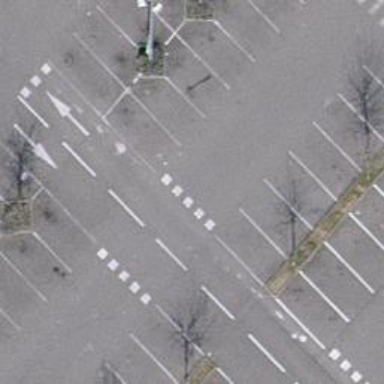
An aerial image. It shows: Asphalt parking aisle off service road.